【题型】填空题　【知识点】平面几何　【难度】hard
已知：如图，点 $A$、$B$ 在射线 $OM$ 上，点 $C$、$D$ 在射线 $ON$ 上，$AD$、$BC$ 交于点 $P$，$\frac{OB}{OA} = \frac{OD}{OC} = \frac{5}{3}$. 设 $\overrightarrow{OA} = \vec{a}$，$\overrightarrow{OC} = \vec{b}$.

(1) $\overrightarrow{AC} = \underline{\qquad}$，$\overrightarrow{BD} = \underline{\qquad}$（结果用含向量 $\vec{a}$、$\vec{b}$ 的式子表示）

(2) 由（1）可知 $\overrightarrow{AC}$ 与 $\overrightarrow{BD}$ 是\underline{\qquad}向量.

(3) 如果 $|\overrightarrow{AP}| = 6$，那么 $|\overrightarrow{DA}| = \underline{\qquad}$.
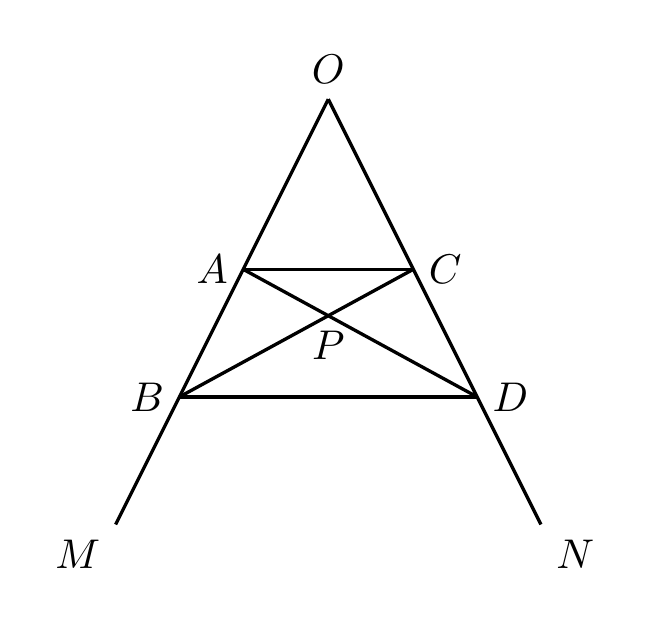
【解答】
【答案】 (1) $\vec{b} - \vec{a}$；$\frac{5}{3}\vec{b} - \frac{5}{3}\vec{a}$

(2) 平行

(3) 16

【知识点】 相似三角形的判定与性质综合、向量的线性运算

【分析】 本题考查了相似三角形的性质与判定，平面向量，掌握平面向量是解题的关键.

(1) $\overrightarrow{AC} = \overrightarrow{OC} - \overrightarrow{OA} = \vec{b} - \vec{a}$，$\overrightarrow{BD} = \overrightarrow{OD} - \overrightarrow{OB} = \frac{5}{3}\vec{b} - \frac{5}{3}\vec{a}$；

(2) 根据 $\overrightarrow{AC} = \vec{b} - \vec{a}$，$\overrightarrow{BD} = \frac{5}{3}\vec{b} - \frac{5}{3}\vec{a}$，得出 $\overrightarrow{AC}$ 与 $\overrightarrow{BD}$ 是平行向量；

(3) 根据 $\frac{OB}{OA} = \frac{OD}{OC} = \frac{5}{3}$，得出 $AC \parallel BD$，从而得到 $\triangle APC \sim \triangle DPB$，根据 $\frac{|\overrightarrow{AP}|}{|\overrightarrow{PD}|} = \frac{AC}{BD} = \frac{3}{5}$，求出 $|\overrightarrow{PD}| = 10$，从而得到 $|\overrightarrow{DA}| = 16$.

【详解】 (1) 解：$\overrightarrow{AC} = \overrightarrow{OC} - \overrightarrow{OA} = \vec{b} - \vec{a}$，$\overrightarrow{BD} = \overrightarrow{OD} - \overrightarrow{OB} = \frac{5}{3}\vec{b} - \frac{5}{3}\vec{a}$，

故答案为：$\vec{b} - \vec{a}$；$\frac{5}{3}\vec{b} - \frac{5}{3}\vec{a}$；

(2) 解：$\because \overrightarrow{AC} = \vec{b} - \vec{a}$，$\overrightarrow{BD} = \frac{5}{3}\vec{b} - \frac{5}{3}\vec{a}$，

$\therefore \overrightarrow{AC}$ 与 $\overrightarrow{BD}$ 是平行向量，

故答案为：平行；

(3) 解：$\because \frac{OB}{OA} = \frac{OD}{OC} = \frac{5}{3}$,

$\therefore AC \parallel BD$,

$\therefore \triangle APC \sim \triangle DPB$,

$\therefore \frac{|\overrightarrow{AP}|}{|\overrightarrow{PD}|} = \frac{AC}{BD} = \frac{3}{5}$,

$\because |\overrightarrow{AP}| = 6$,

$\therefore |\overrightarrow{PD}| = 10$,

$\therefore |\overrightarrow{DA}| = 16$,

故答案为：16.